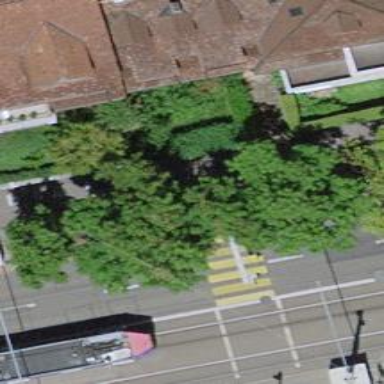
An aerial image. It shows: Avenue lined with trees.